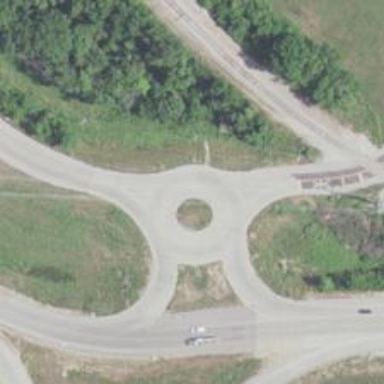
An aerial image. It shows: Unclassified road that forms roundabout at the junction.